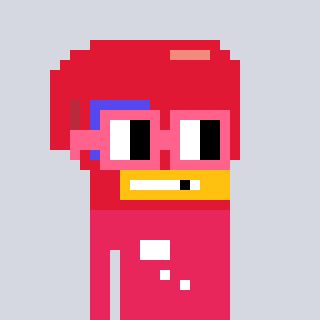
a pixel art character with square pink glasses, a boxing glove-shaped head and a redpinkish-colored body on a cool background